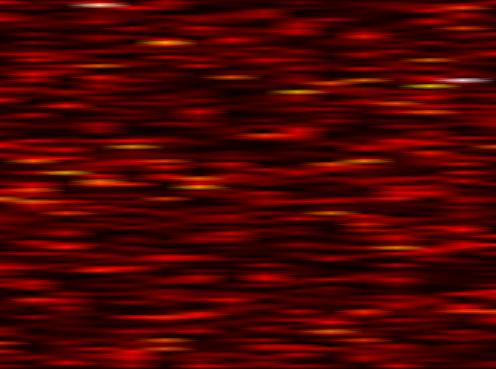
Label: OFDM